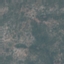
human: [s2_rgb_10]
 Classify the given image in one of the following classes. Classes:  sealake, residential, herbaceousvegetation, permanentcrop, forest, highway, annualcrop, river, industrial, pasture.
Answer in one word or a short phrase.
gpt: HerbaceousVegetation